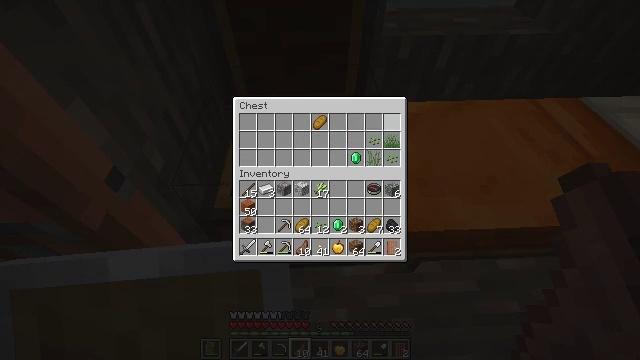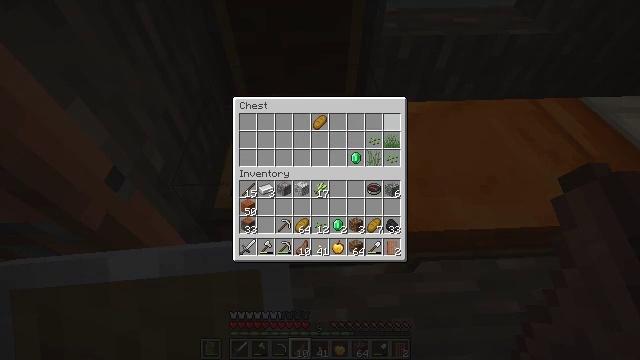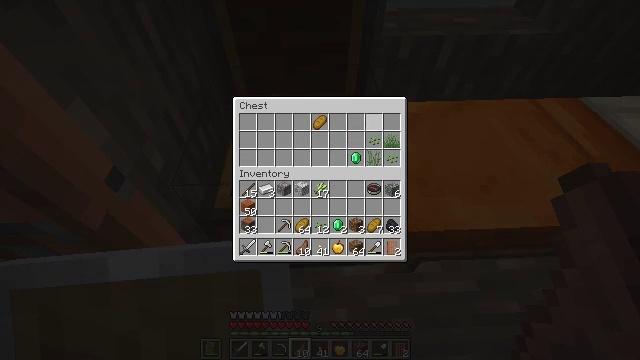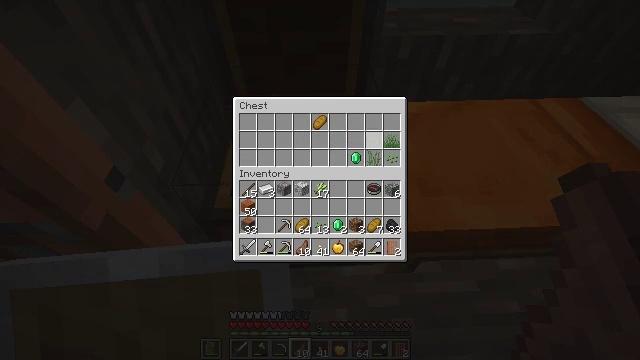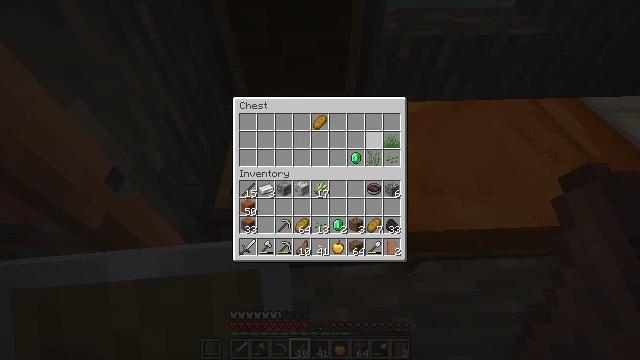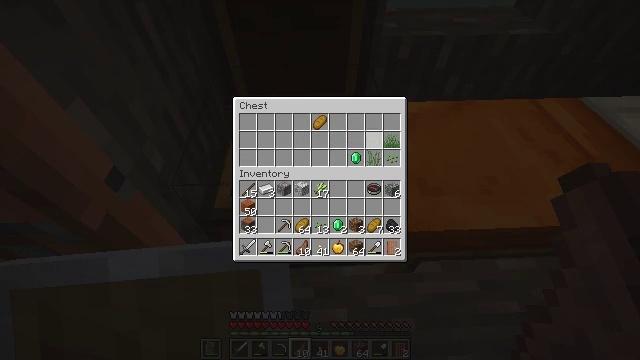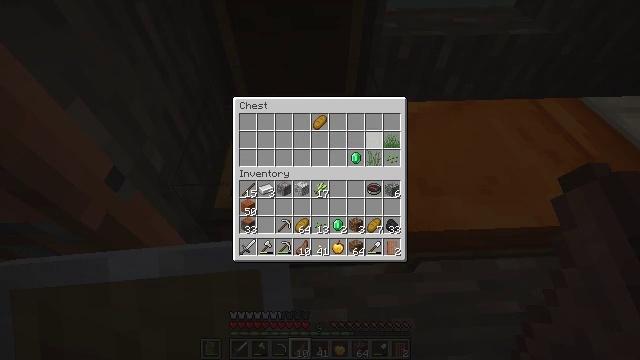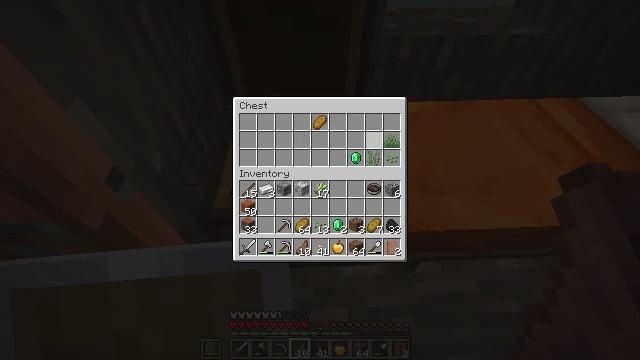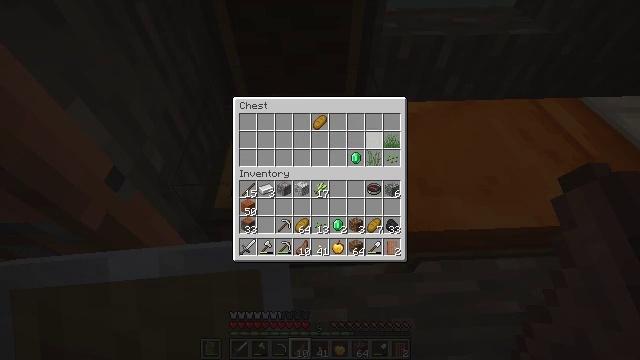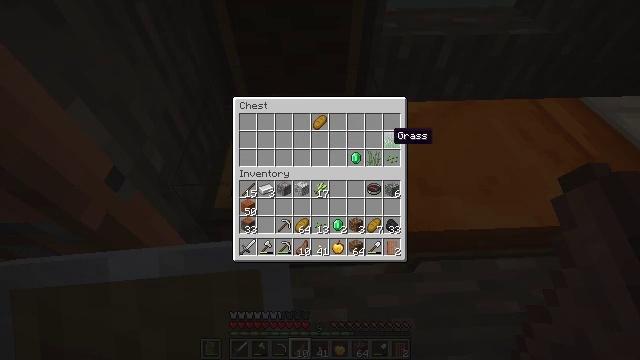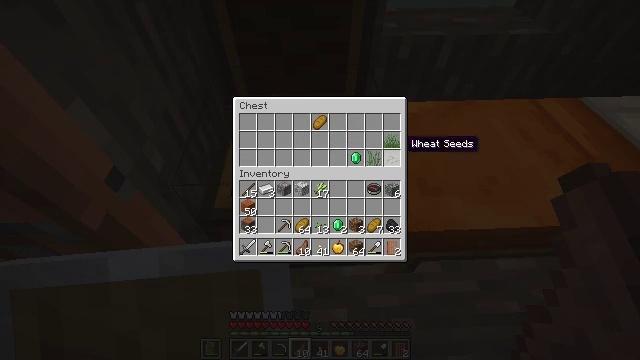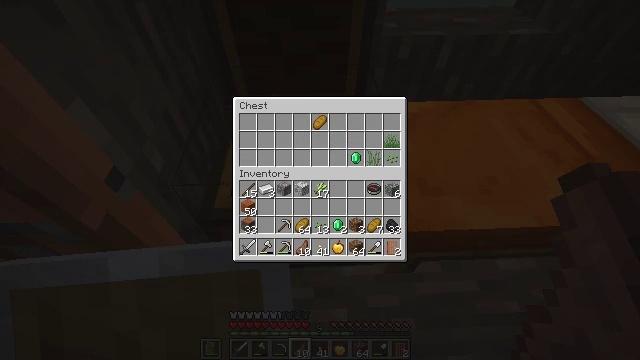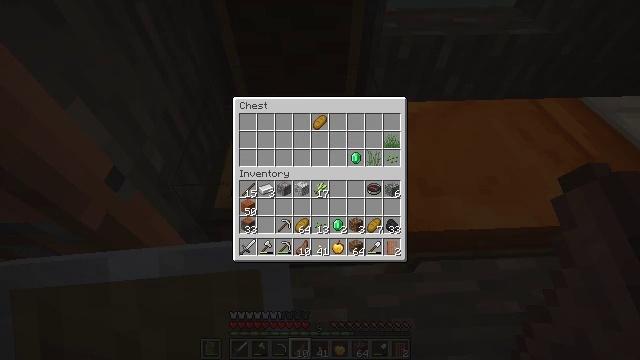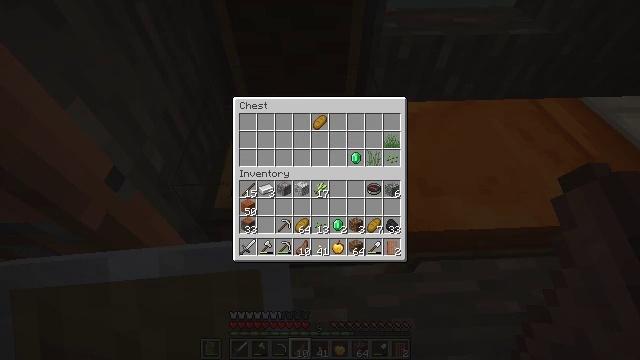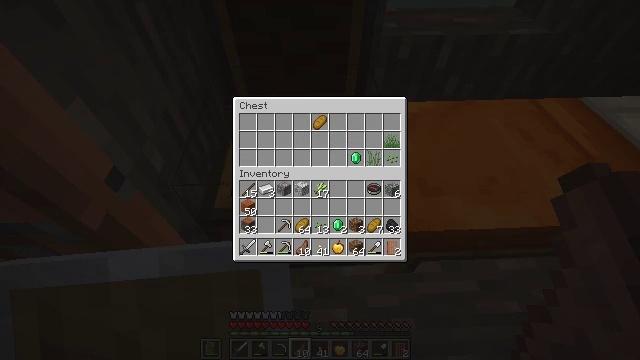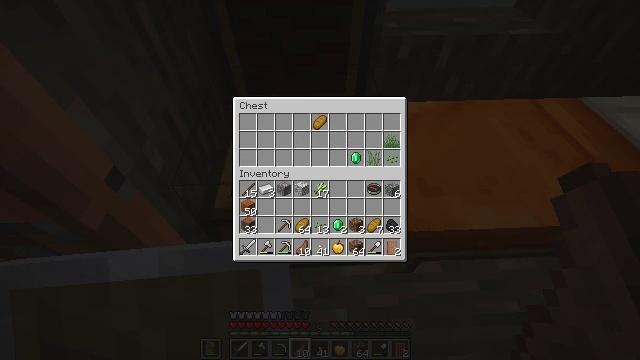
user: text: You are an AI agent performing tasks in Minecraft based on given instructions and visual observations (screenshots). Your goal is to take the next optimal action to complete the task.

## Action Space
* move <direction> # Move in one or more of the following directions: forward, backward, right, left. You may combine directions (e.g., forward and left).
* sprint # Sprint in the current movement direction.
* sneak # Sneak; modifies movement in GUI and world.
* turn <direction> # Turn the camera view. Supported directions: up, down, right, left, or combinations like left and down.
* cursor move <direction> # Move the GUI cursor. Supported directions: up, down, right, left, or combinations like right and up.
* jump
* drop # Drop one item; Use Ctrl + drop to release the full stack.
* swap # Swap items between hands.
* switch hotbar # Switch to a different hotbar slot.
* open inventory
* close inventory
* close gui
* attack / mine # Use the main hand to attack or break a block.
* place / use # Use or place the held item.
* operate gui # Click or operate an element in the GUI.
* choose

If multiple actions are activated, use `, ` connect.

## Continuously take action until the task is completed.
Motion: motion action
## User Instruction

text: Get smooth stone for building.
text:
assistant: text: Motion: sneak
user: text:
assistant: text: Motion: sneak, cursor move left and down
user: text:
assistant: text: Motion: sneak, operate gui
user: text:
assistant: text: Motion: sneak, operate gui
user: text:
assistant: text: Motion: sneak, operate gui
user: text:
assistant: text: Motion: sneak
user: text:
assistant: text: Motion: sneak
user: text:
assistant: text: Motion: sneak
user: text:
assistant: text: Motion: sneak, cursor move right and down
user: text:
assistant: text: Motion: sneak, cursor move right and down
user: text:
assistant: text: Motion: sneak
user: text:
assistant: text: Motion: sneak
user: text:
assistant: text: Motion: sneak, operate gui
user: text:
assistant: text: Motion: sneak, operate gui
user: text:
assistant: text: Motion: sneak, operate gui
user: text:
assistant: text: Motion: sneak
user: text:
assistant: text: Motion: sneak
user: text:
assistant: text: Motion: sneak, operate gui
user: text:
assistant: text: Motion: sneak, cursor move left, operate gui
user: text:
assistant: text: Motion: sneak
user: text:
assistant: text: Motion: sneak, operate gui
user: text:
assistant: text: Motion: sneak, operate gui
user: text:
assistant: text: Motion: sneak, operate gui
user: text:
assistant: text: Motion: sneak, cursor move left
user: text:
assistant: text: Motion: sneak, cursor move left
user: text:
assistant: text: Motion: sneak, cursor move left
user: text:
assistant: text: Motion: sneak
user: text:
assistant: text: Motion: sneak
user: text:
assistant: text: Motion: sneak
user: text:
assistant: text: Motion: sneak